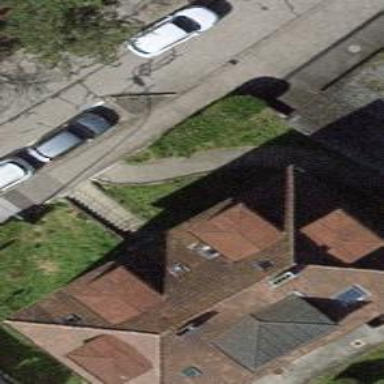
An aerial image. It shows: Hipped roof on apartment building.